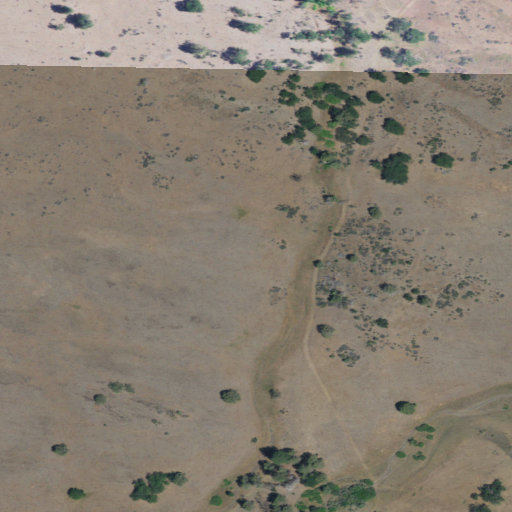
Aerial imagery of depression(s) in California named Beaver Basin containing grassland and shrub